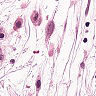
Metastatic tissue present: yes